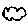
Label: cloud